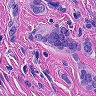
Metastatic tissue present: yes